Question: Is it possible to select only the id's of the users that have admin role(role id = 3) without using NOT IN(same query with roleid)?
Each user has different roles(user, manager, admin, etc).
'''
SELECT appUserInGroups.UserId, appRoles.RoleName, appRoles.RoleId
FROM appGroupInRoles
INNER JOIN appRoles ON appGroupInRoles.RoleId = appRoles.RoleId
INNER JOIN appUserInGroups ON appGroupInRoles.GroupId = appUserInGroups.GroupId
INNER JOIN appApplications ON appRoles.ApplicationId = appApplications.ApplicationId
WHERE appGroupInRoles.UserId not in ( SELECT appUserInGroups.UserId
FROM appGroupInRoles
INNER JOIN appRoles ON appGroupInRoles.RoleId = appRoles.RoleId
INNER JOIN appUserInGroups ON appGroupInRoles.GroupId = appUserInGroups.GroupId
INNER JOIN appApplications ON appRoles.ApplicationId = appApplications.ApplicationId
WHERE appGroupInRoles.RoleId = 3)
'''
The NOT IN kills performance completely.
User Roles preview:

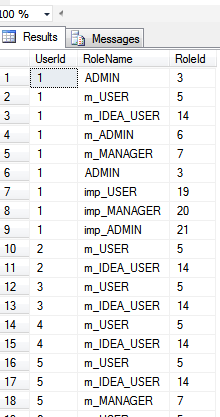
Answer: Try this:
'''
WITH Admins AS
(
SELECT appUserInGroups.UserId AS uID
FROM appGroupInRoles
INNER JOIN appUserInGroups ON appGroupInRoles.GroupId = appUserInGroups.GroupId
WHERE appGroupInRoles.RoleId = 3
)
SELECT appUserInGroups.UserId, appRoles.RoleName, appRoles.RoleId
FROM appGroupInRoles
INNER JOIN appRoles ON appGroupInRoles.RoleId = appRoles.RoleId
INNER JOIN appUserInGroups ON appGroupInRoles.GroupId = appUserInGroups.GroupId
INNER JOIN appApplications ON appRoles.ApplicationId = appApplications.ApplicationId
LEFT JOIN Admins on appGroupInRoles.UserId = Admins.uID
WHERE Admins.uID is null
'''
I removed some extra joins from the sub-query and added it as a CTE. I also used a left join instead of not in (which should actually compile in the execution plan the same) but added it to show you the "other way" to do it.
This should have the same exact execution plan as the following if the optimizer is working well.
'''
SELECT appUserInGroups.UserId, appRoles.RoleName, appRoles.RoleId
FROM appGroupInRoles
INNER JOIN appRoles ON appGroupInRoles.RoleId = appRoles.RoleId
INNER JOIN appUserInGroups ON appGroupInRoles.GroupId = appUserInGroups.GroupId
INNER JOIN appApplications ON appRoles.ApplicationId = appApplications.ApplicationId
WHERE appGroupInRoles.UserId NOT IN (
SELECT appUserInGroups.UserId AS uID
FROM appGroupInRoles
INNER JOIN appUserInGroups ON appGroupInRoles.GroupId = appUserInGroups.GroupId
WHERE appGroupInRoles.RoleId = 3
)
'''